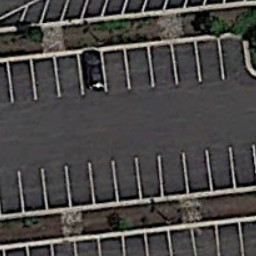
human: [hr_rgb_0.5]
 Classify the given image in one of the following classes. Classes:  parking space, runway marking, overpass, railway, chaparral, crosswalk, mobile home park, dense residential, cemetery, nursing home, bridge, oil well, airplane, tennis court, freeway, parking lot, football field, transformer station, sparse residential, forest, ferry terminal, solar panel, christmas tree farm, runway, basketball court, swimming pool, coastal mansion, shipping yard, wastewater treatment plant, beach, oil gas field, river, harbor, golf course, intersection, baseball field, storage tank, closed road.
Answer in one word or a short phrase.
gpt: parking space